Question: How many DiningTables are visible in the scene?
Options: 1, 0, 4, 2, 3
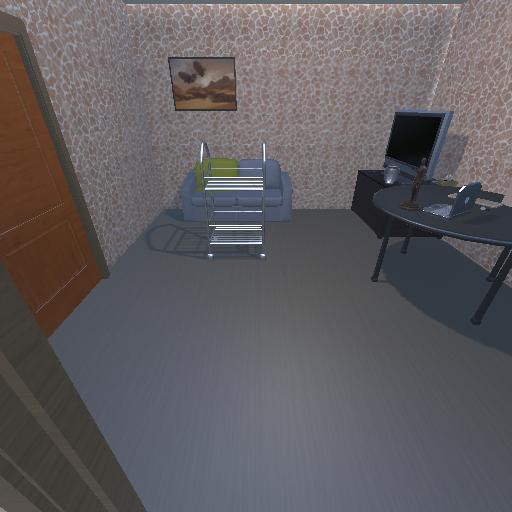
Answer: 1